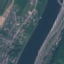
Land use / land cover class: River